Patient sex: F
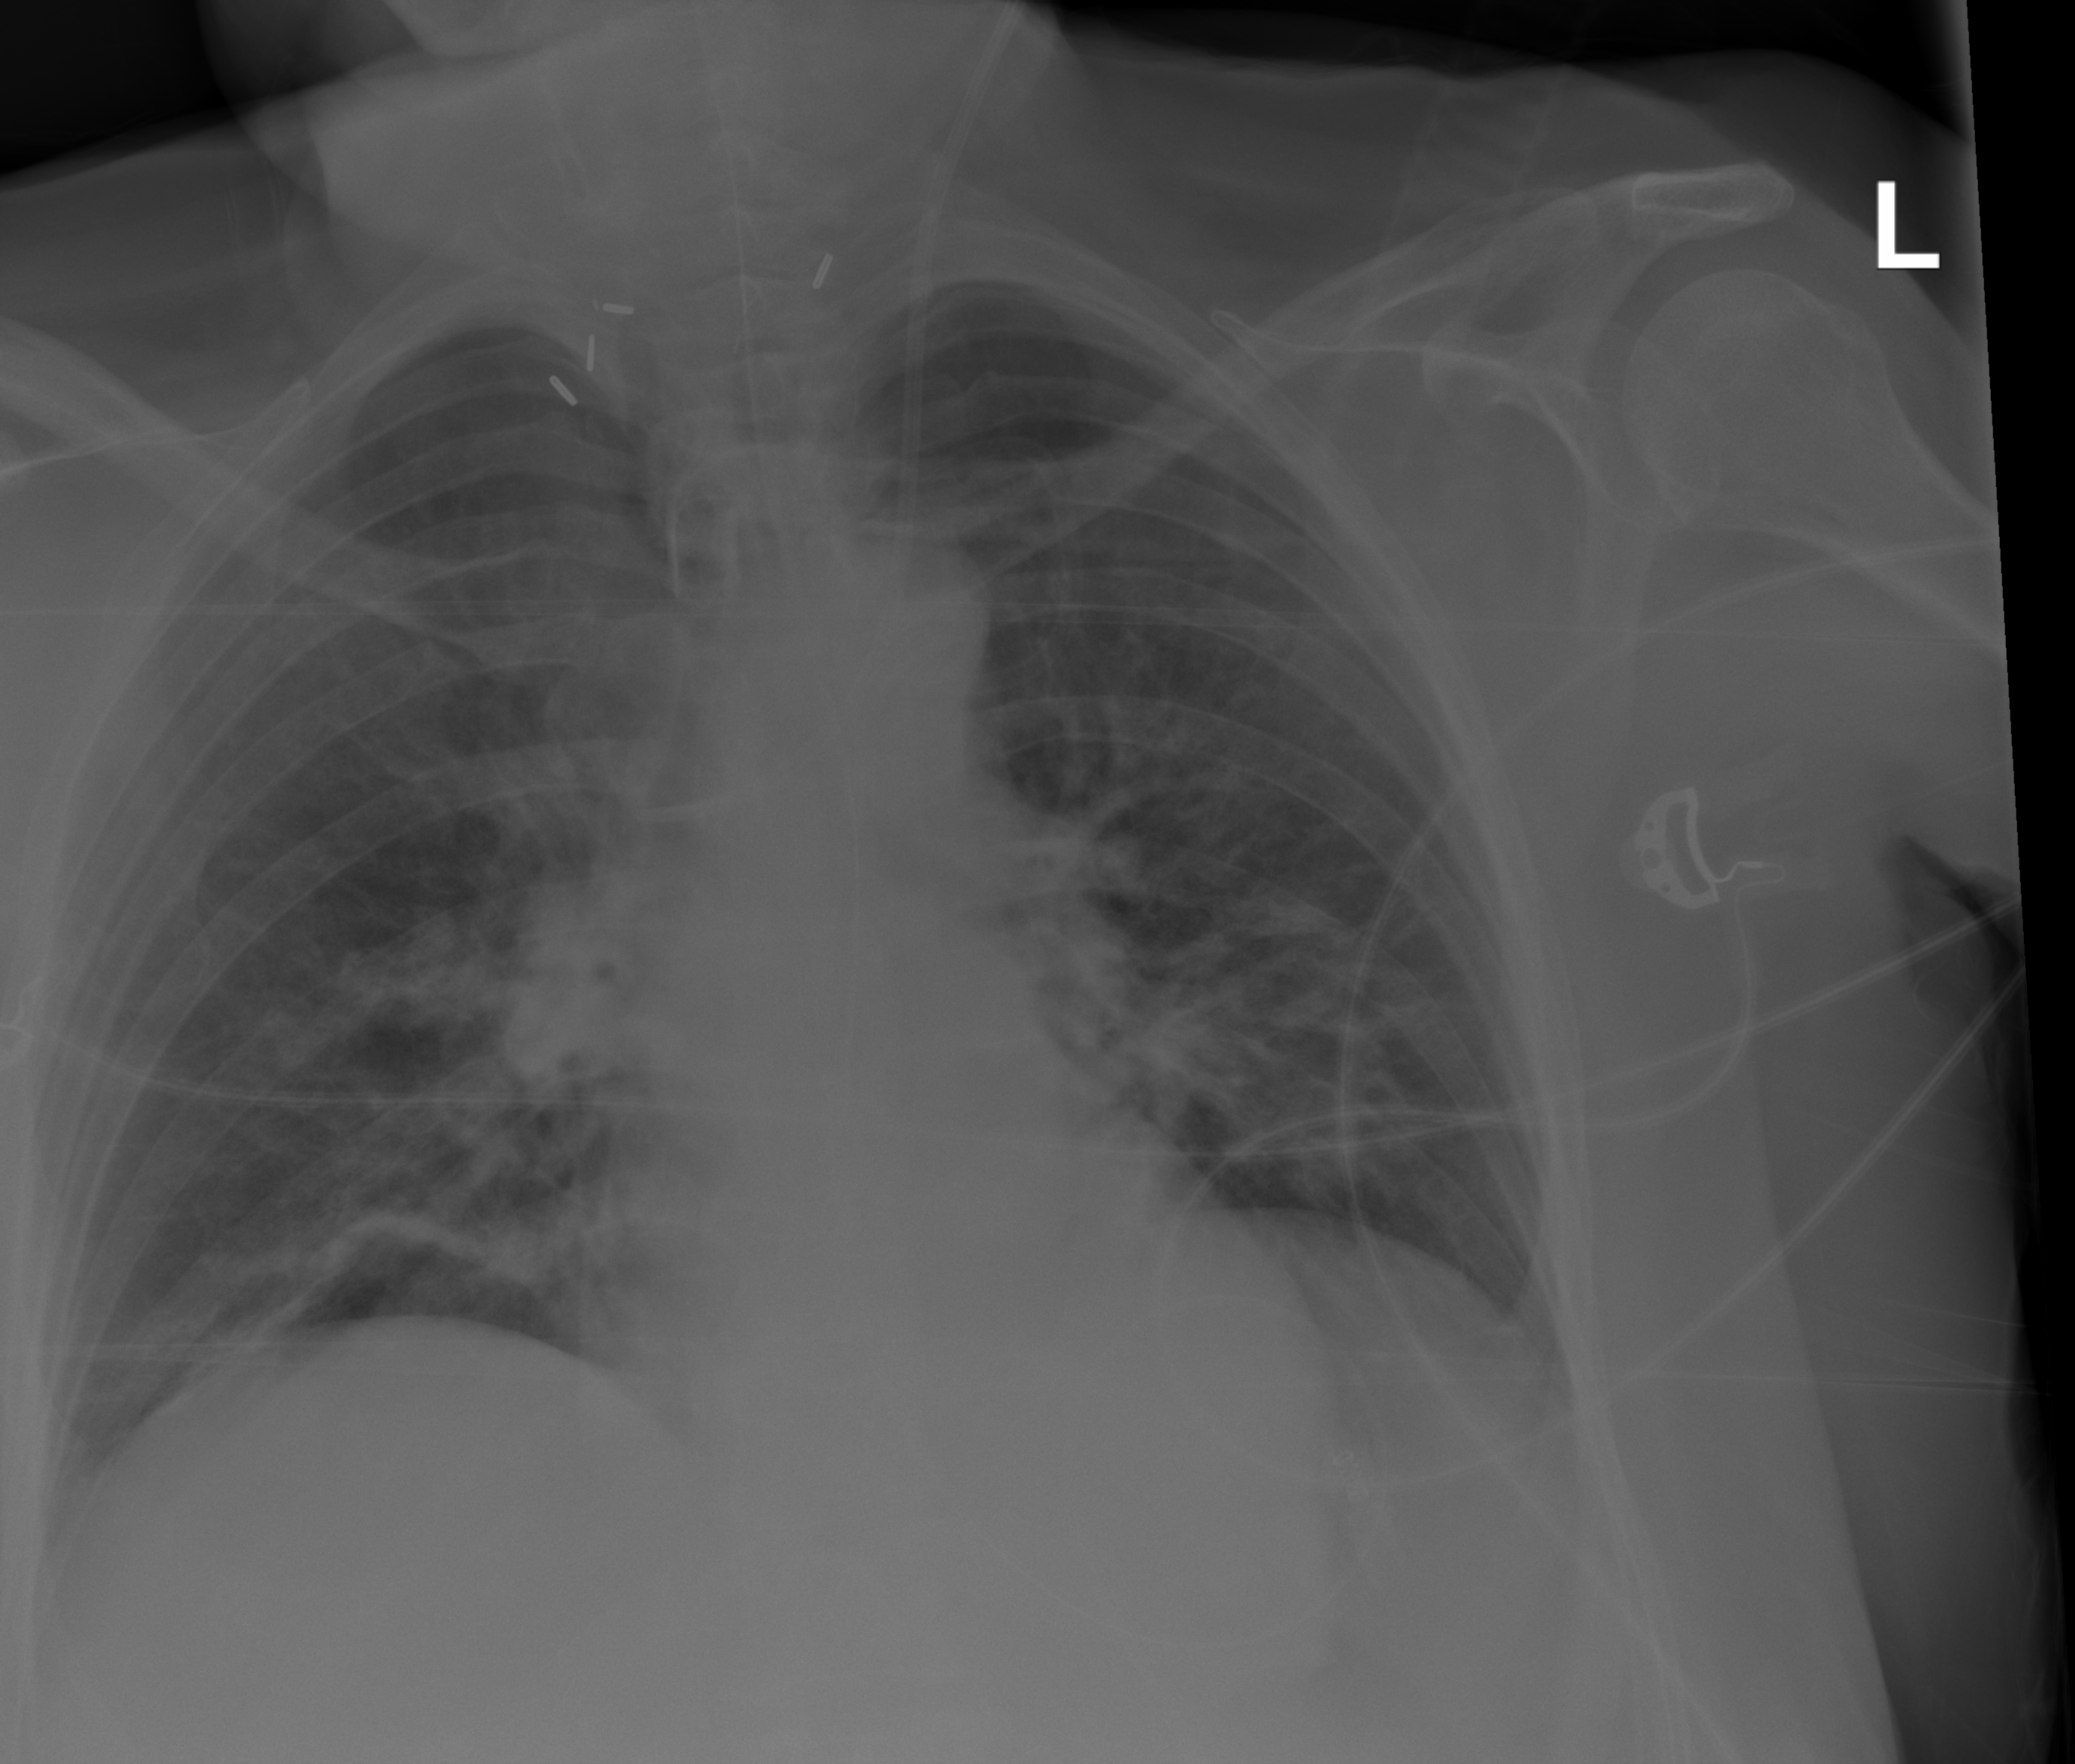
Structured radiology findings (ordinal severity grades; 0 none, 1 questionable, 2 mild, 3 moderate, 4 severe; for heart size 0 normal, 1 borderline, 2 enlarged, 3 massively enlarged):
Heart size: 0
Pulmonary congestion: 0
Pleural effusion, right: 0
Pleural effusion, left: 0
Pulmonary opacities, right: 2
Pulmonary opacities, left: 2
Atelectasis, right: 2
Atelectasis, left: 2